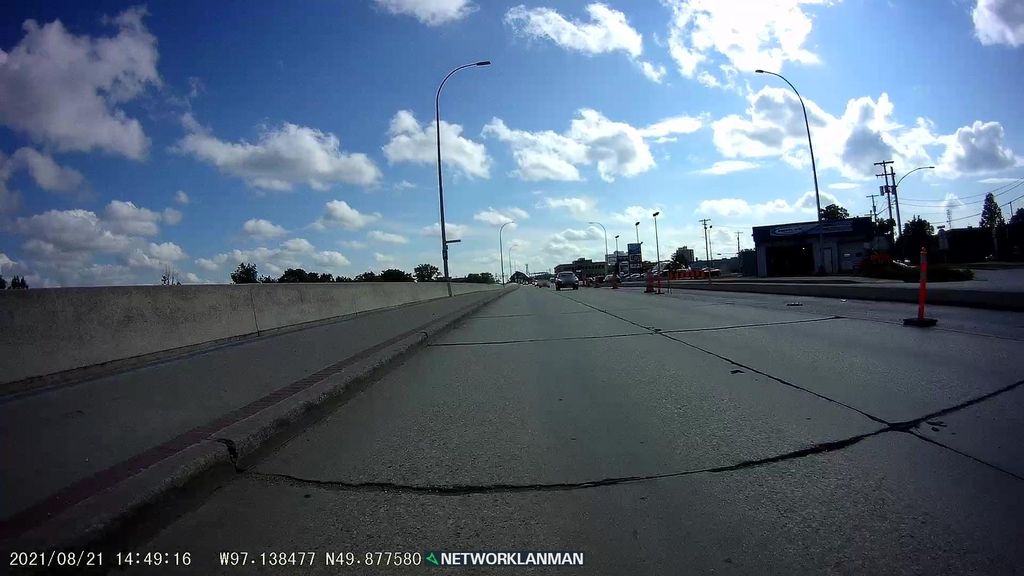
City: winnipeg